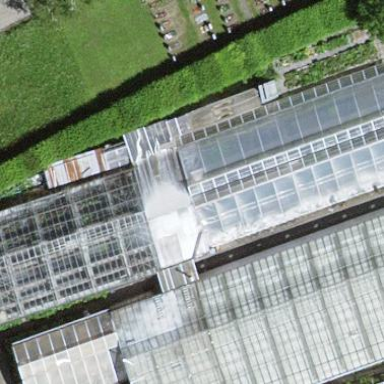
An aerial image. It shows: Building used for greenhouse horticulture.